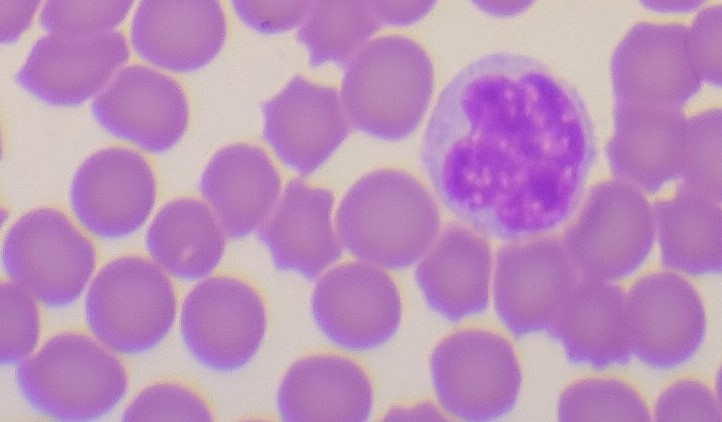
White blood cell type: Neutrophil